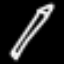
Label: pencil